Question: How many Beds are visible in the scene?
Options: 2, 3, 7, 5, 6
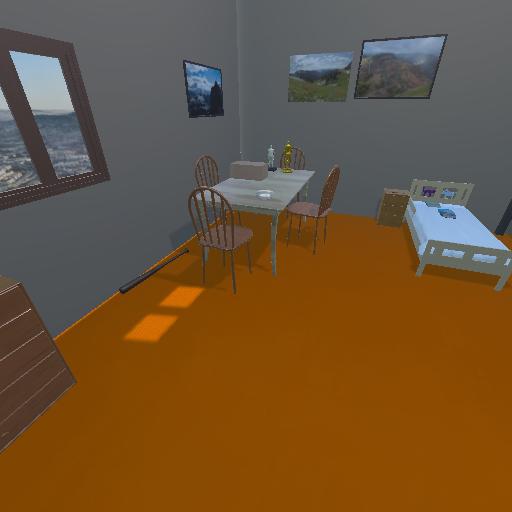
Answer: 2